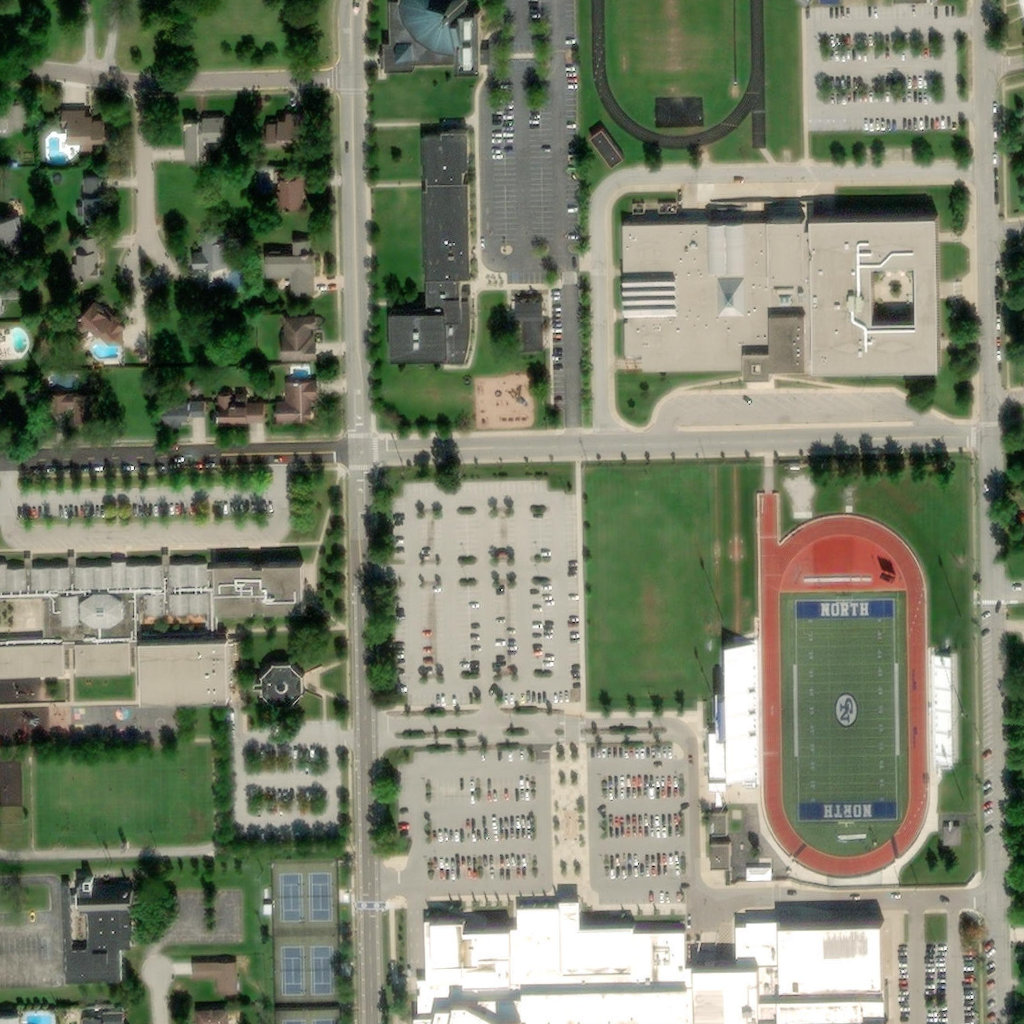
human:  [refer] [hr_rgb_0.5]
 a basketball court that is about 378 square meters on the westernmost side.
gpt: <box>[[12, 69, 18, 72, 0]]</box>